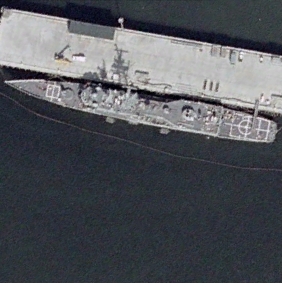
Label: cruiser